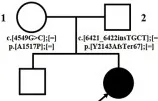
Clinical features and uridine response of patient 2 with CAD deficiency. (A) Family pedigree of patient 2.
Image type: radiology (x_ray)